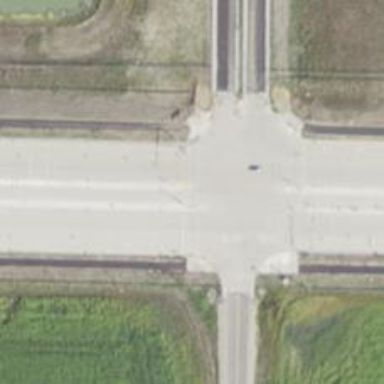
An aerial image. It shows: Crossing on path.